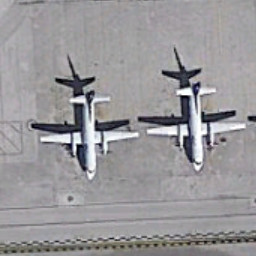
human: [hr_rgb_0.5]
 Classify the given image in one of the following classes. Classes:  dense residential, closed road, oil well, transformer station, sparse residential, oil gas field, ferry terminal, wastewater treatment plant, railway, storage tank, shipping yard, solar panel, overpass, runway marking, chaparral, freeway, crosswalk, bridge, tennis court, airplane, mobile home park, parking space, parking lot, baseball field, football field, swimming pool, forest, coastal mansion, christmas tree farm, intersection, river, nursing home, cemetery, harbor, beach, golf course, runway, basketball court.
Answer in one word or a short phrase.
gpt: airplane